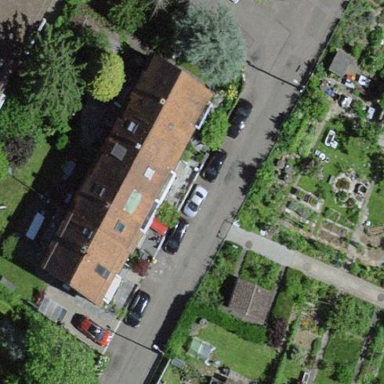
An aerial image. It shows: Terrace-style building with gabled roof.